Interaction volume radius: 5 \u00c5
Interaction volume height: 25 \u00c5
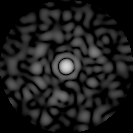
Disorder parameter: 0.8221